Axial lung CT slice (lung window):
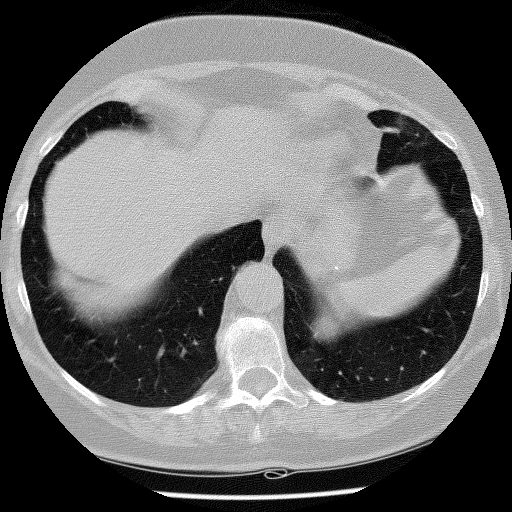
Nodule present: no